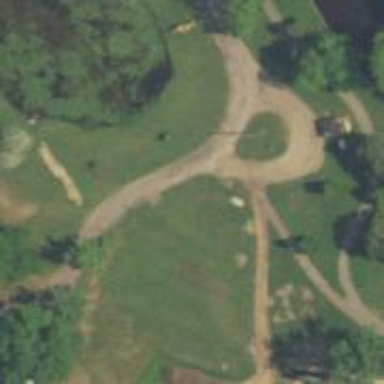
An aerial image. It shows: Disc golf tee area.